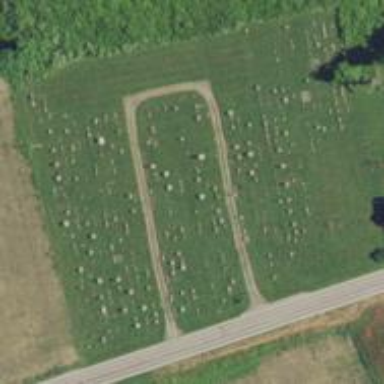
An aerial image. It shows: Cemetery.